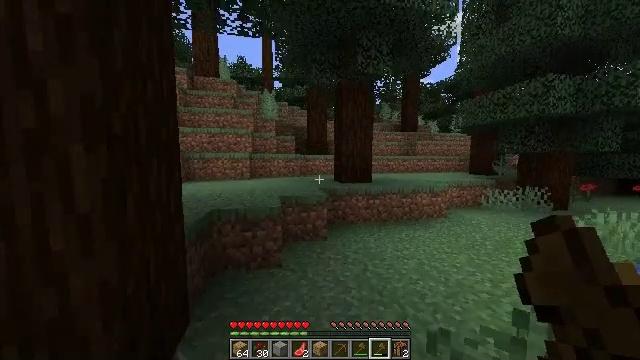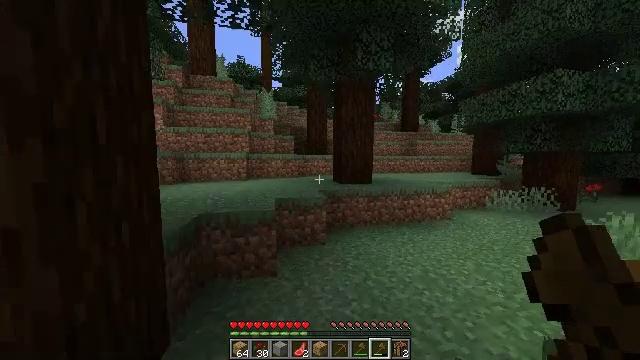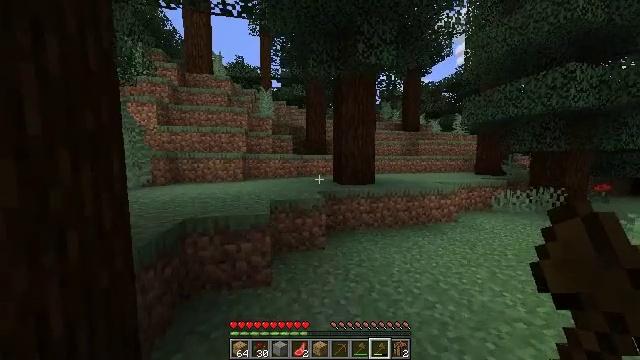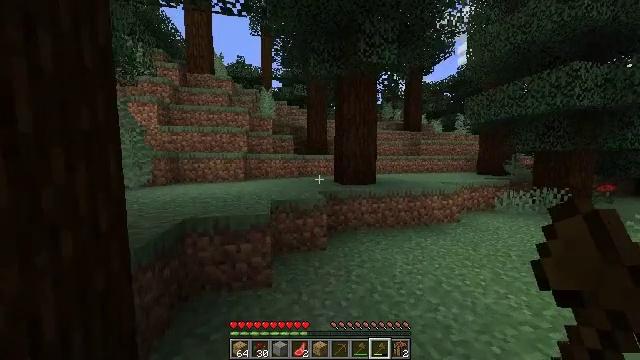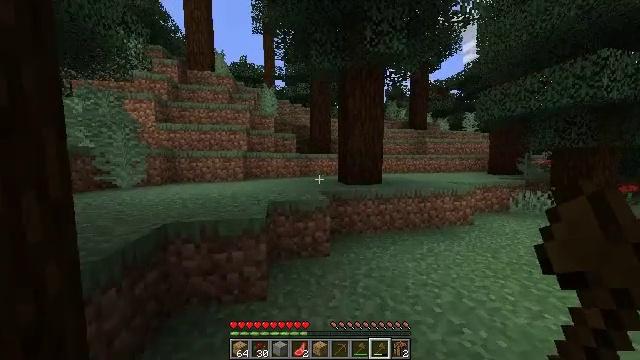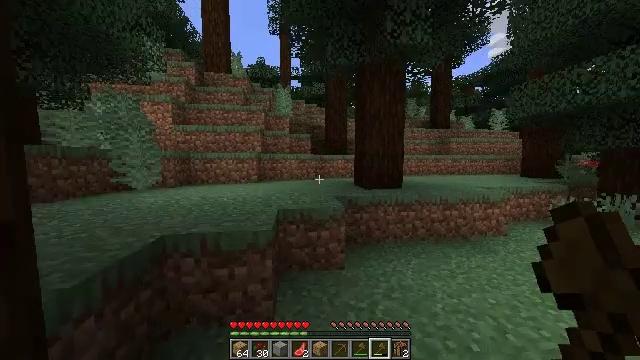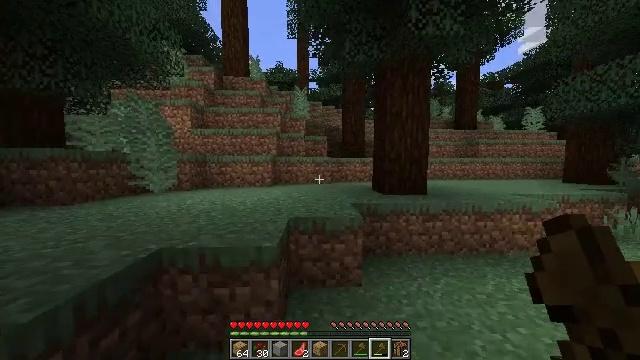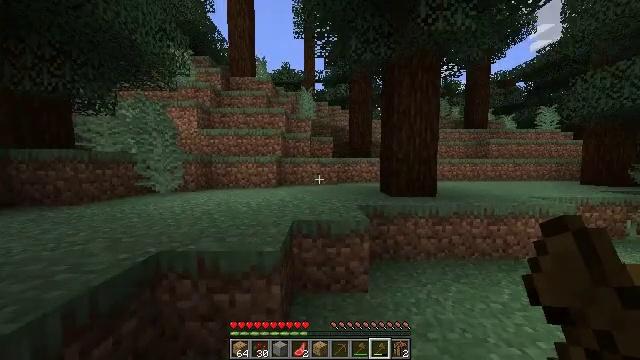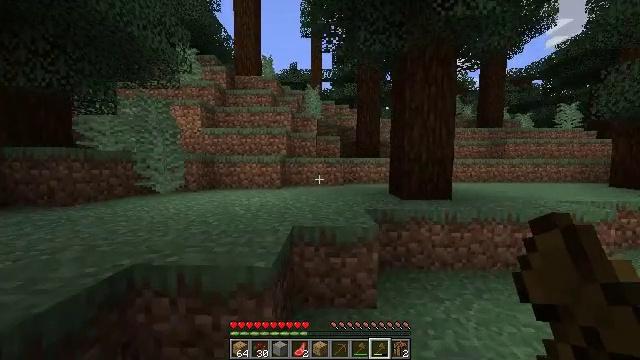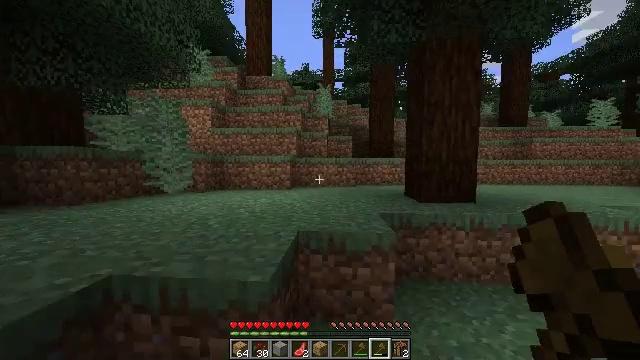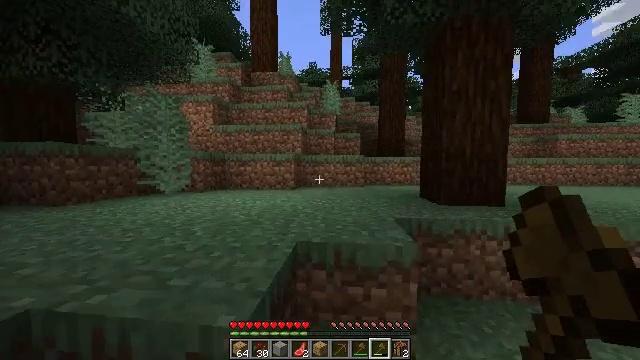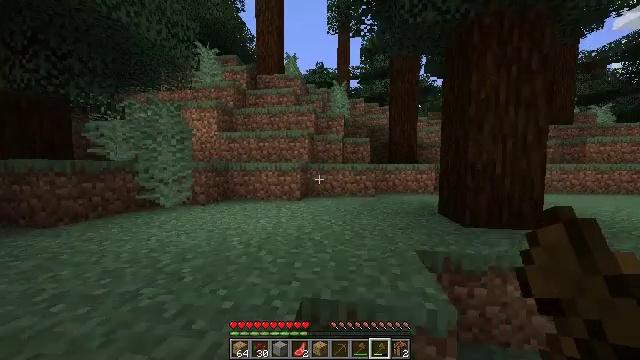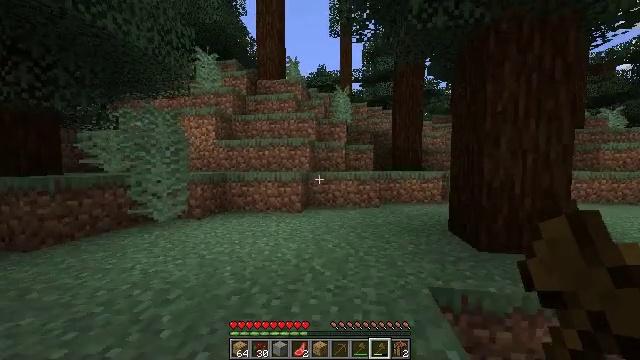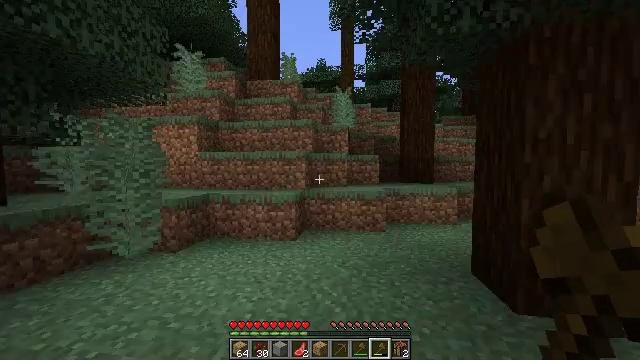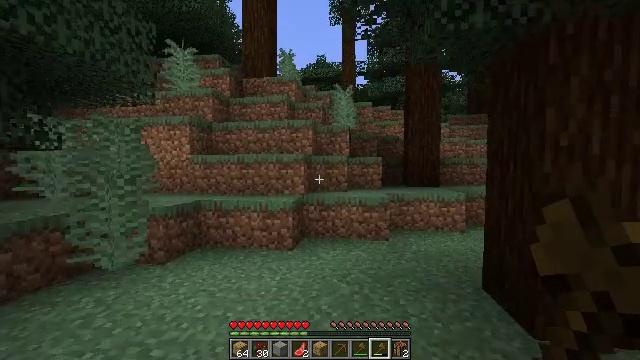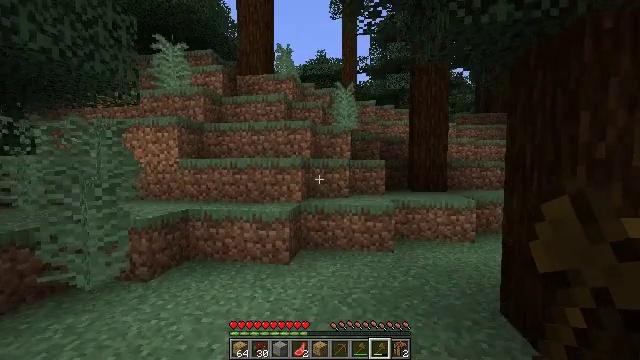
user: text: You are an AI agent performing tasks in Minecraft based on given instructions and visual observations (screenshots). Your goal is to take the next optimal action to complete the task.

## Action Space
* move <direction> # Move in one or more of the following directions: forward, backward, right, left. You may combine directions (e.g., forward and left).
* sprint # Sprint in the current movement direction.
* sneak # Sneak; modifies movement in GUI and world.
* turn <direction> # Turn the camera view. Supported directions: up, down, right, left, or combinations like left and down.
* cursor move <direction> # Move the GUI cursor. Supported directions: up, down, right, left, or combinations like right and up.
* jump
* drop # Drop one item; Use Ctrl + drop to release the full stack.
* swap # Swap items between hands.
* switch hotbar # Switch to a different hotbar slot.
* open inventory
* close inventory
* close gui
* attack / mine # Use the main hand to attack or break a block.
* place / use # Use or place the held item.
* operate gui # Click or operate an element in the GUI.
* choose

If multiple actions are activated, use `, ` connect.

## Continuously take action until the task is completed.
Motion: motion action
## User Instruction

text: Break the sweet berry bush to collect berries.
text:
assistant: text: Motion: move forward
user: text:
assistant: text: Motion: move forward
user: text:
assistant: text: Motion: move forward
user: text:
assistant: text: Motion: move forward
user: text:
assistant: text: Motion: move forward, turn left
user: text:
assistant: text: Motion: move forward, turn left
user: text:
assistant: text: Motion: move forward, turn left
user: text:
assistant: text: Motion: move forward, turn left
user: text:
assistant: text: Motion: move forward, turn left
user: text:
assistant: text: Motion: move forward, turn left
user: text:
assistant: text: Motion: move forward, turn left, jump
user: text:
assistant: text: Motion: move forward, jump
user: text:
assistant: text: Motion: move forward, jump
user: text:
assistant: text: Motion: move forward and move left, jump
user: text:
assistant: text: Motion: move forward and move left, jump
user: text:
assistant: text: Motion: move forward and move left
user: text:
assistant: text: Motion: move forward and move left
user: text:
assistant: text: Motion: move forward and move left
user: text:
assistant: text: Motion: move forward and move left
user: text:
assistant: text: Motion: move forward and move left
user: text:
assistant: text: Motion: move forward
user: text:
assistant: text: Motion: move forward
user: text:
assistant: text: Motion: move forward
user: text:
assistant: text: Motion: move forward, turn left
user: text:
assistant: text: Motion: move forward, turn left
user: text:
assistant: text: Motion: move forward, turn left
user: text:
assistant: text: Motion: move forward
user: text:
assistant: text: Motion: move forward
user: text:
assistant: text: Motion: move forward, jump
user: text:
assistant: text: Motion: move forward, jump